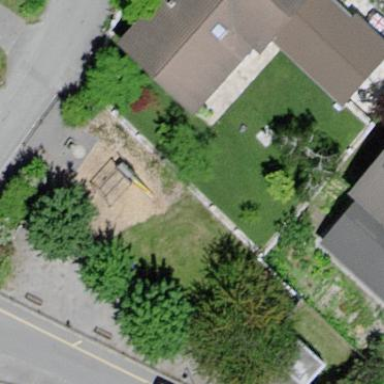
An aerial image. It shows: Playground area for leisure activities on the land.